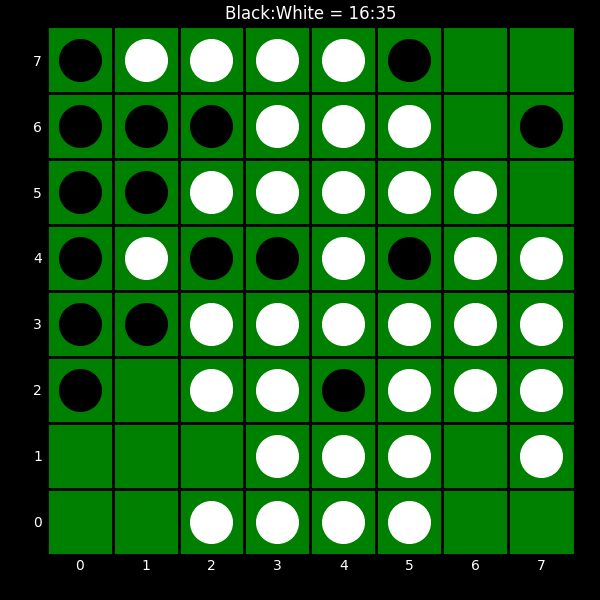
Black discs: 16
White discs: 35